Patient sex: M
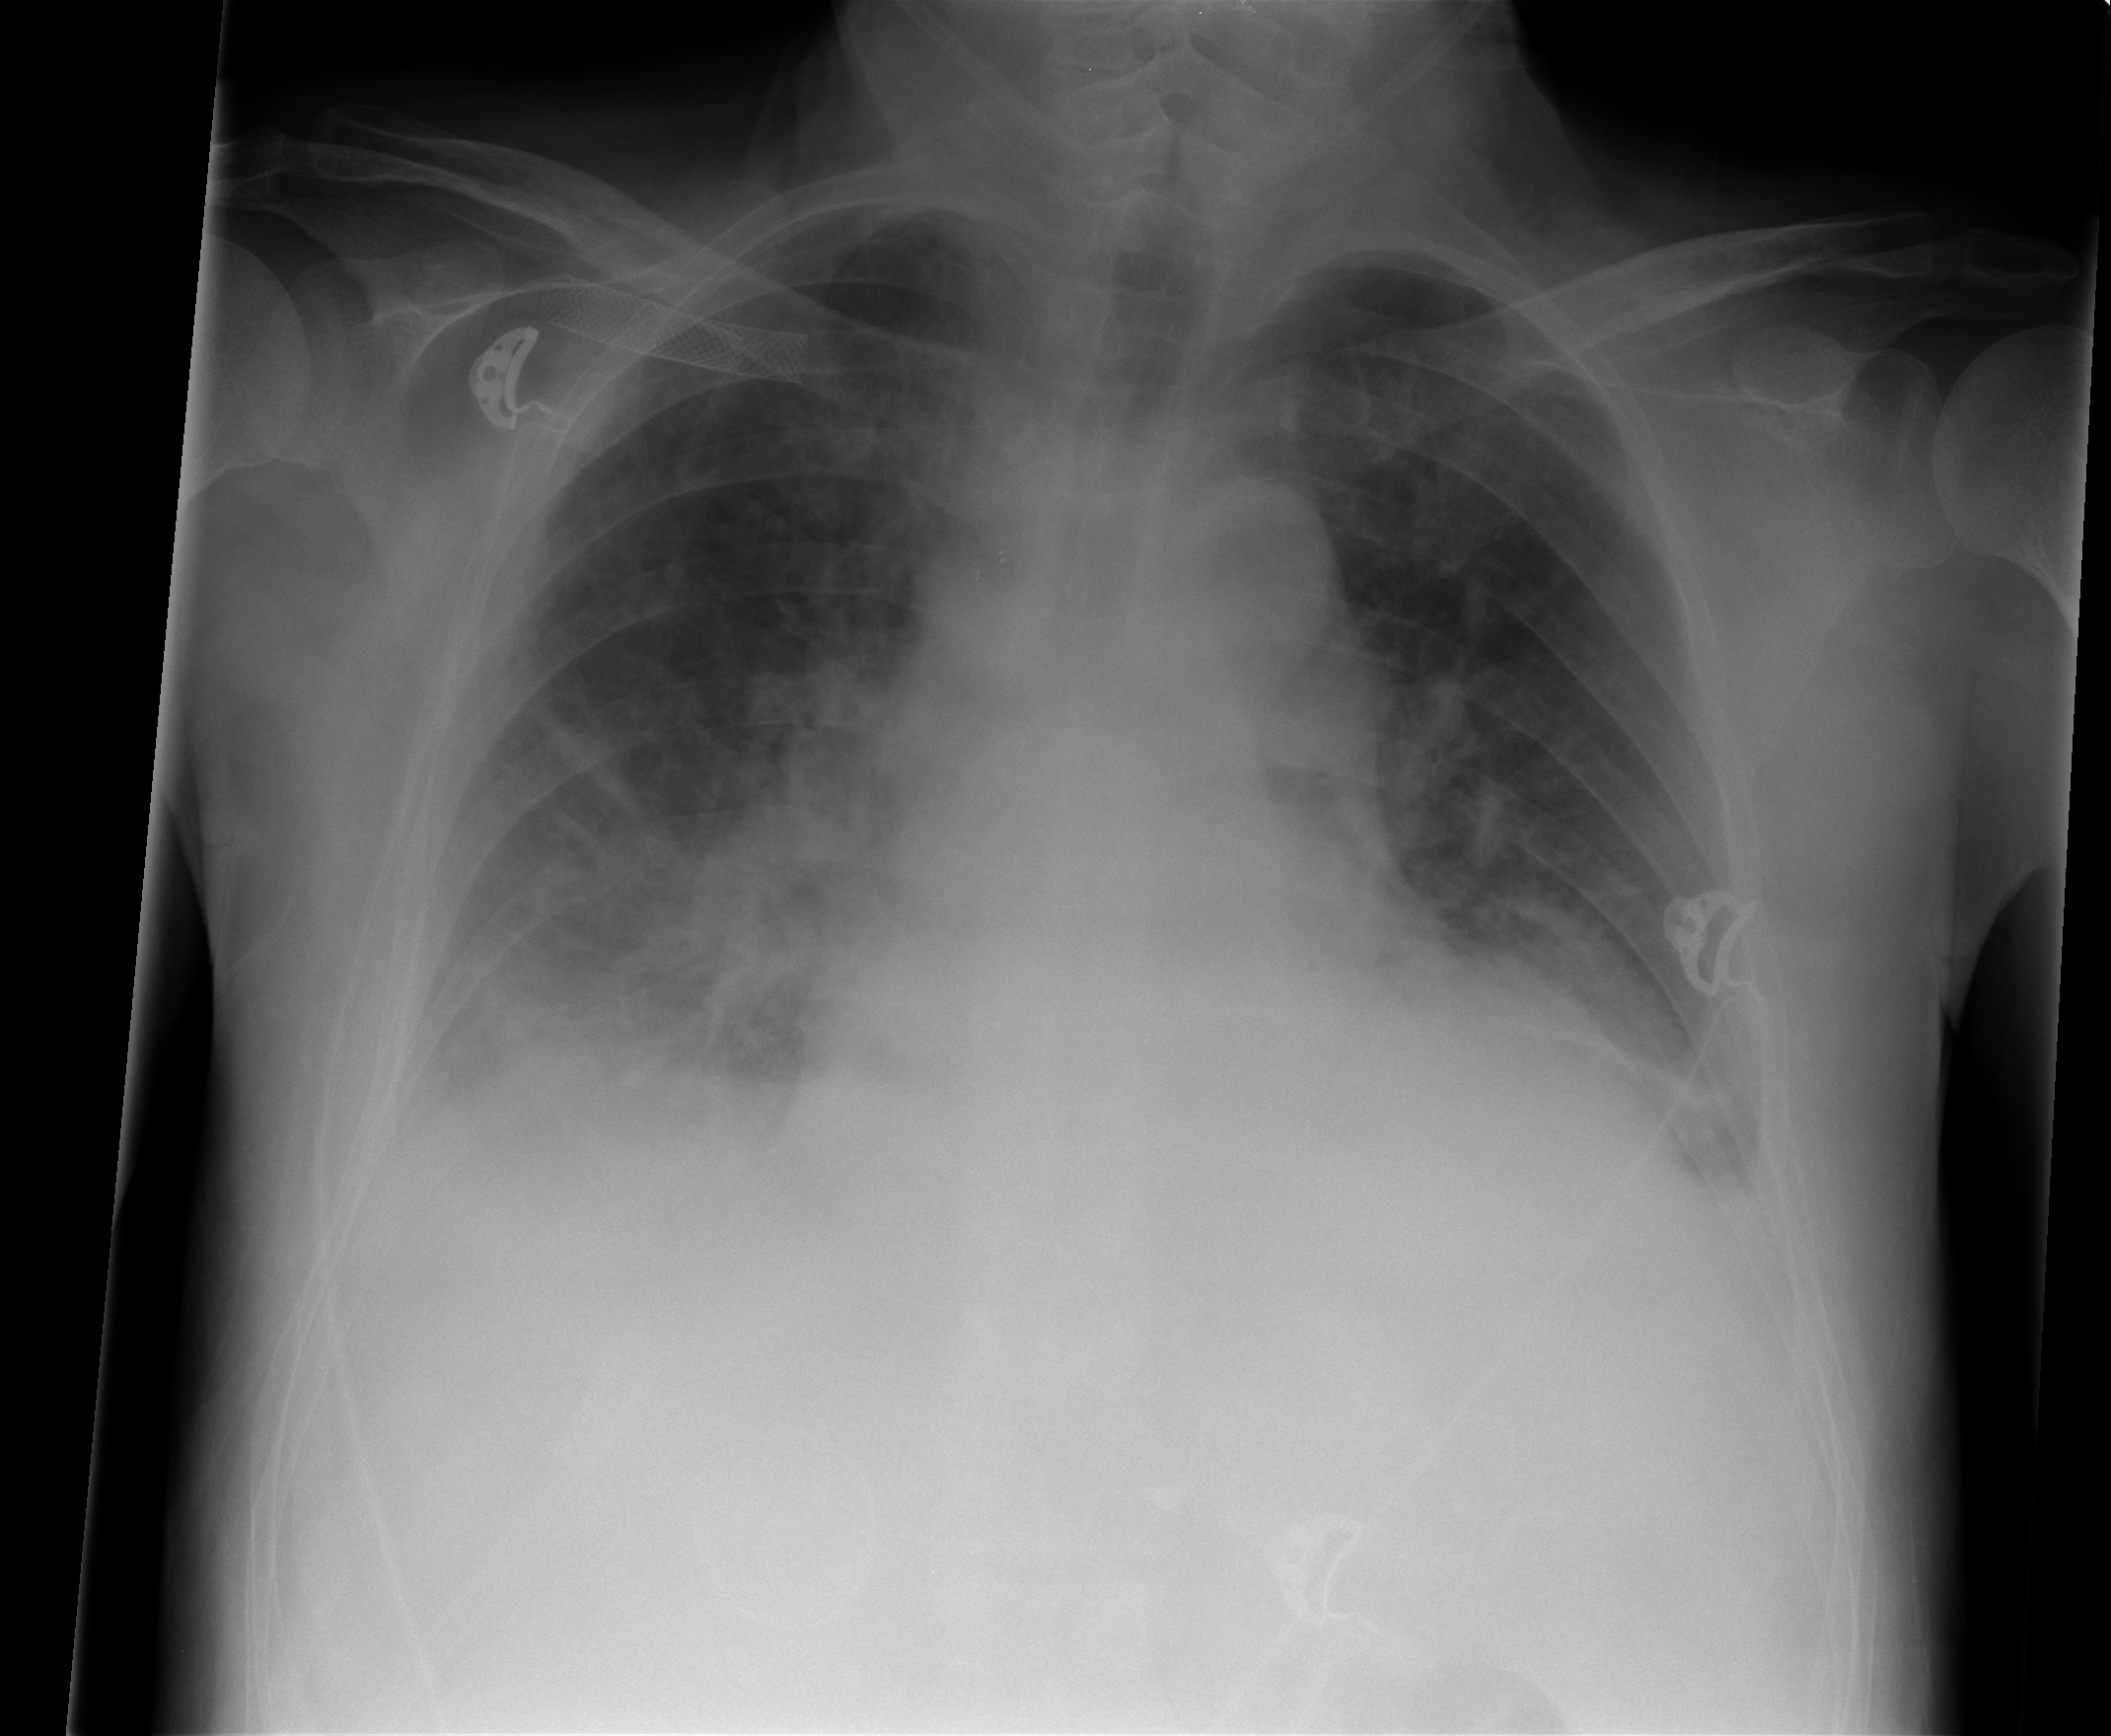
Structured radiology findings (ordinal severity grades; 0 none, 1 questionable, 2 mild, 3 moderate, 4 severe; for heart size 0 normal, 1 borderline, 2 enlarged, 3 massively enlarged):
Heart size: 2
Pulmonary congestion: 0
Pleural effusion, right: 2
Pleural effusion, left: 2
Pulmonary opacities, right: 0
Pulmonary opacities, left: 0
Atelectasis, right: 2
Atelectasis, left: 2